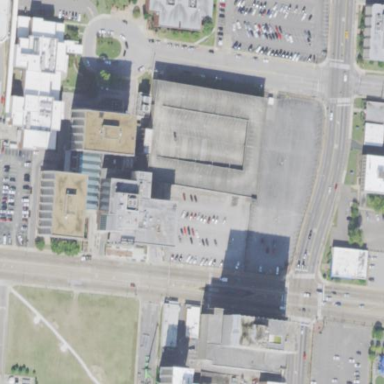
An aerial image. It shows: Multi-storey parking building.